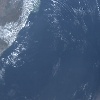
Label: water